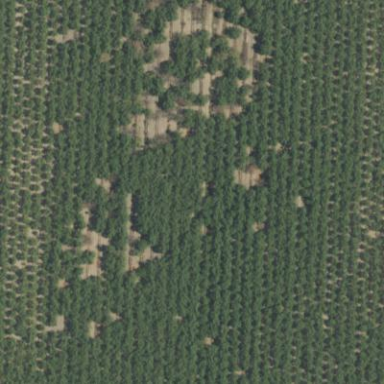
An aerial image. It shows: Orchard filled with almond trees.